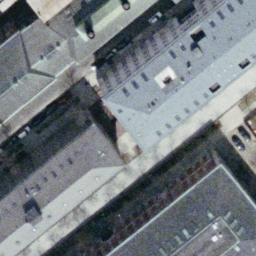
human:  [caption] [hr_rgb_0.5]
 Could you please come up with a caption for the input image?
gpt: There are some buildings with grey roofs .

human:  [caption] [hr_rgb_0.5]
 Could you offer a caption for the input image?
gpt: The buildings with grey roofs are arranged neatly .

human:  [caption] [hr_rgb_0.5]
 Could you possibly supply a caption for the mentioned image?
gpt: Many grey buildings are arranged neatly .

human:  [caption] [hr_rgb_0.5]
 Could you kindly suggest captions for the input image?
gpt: Many buildings are arranged neatly .

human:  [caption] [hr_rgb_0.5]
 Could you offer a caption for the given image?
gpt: Buildings arranged neatly .